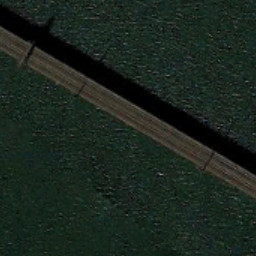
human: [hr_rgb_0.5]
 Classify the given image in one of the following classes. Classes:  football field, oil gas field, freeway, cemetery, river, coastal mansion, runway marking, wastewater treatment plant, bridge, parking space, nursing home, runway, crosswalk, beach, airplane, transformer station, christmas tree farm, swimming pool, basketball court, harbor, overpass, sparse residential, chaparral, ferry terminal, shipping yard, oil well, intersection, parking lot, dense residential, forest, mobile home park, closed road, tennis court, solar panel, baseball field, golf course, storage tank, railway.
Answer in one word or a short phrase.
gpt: bridge